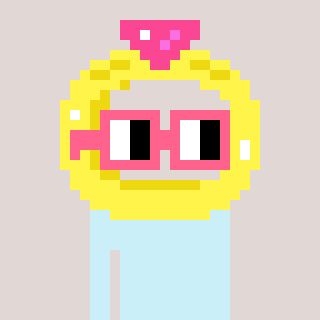
a pixel art character with square pink glasses, a ring-shaped head and a cold-colored body on a warm background